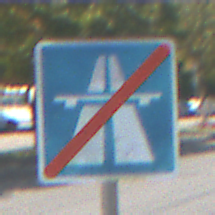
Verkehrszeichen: EndeAutbahn
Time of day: Midday
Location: Outdoor (Urban)
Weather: Clear
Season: NotSpecified
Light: Natural